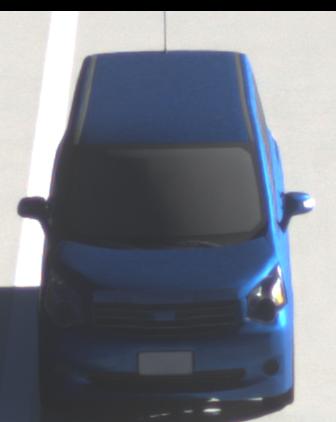
Make: Toyota
Model: Noah
Detailed model: Voxy R70G
Model produced from: 2007
Model produced until: 2013
Doors: 5
Color: blue
Road condition: wet road
Daytime: sunrise or sunset
Contrast: medium contrast